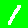
Digit: 1